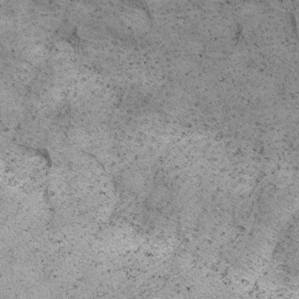
Label: non_frost